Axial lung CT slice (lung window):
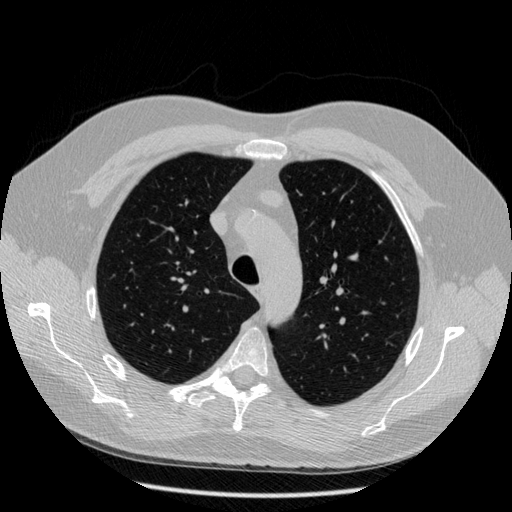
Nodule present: no